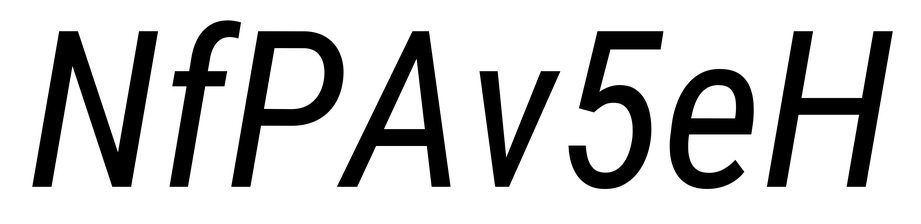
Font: Roboto-Italic_Condensed_Italic